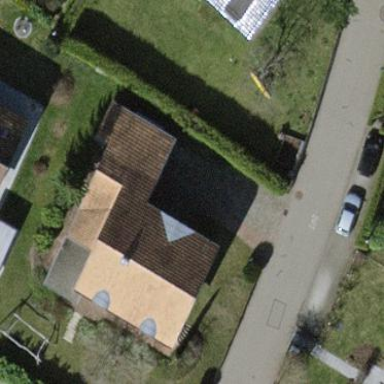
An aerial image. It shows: Building with gabled roof.